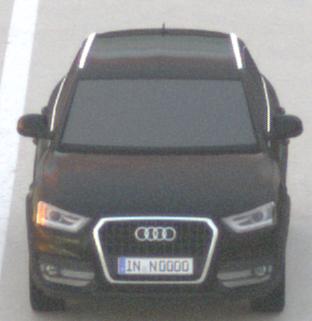
Make: Audi
Model: Q3 1.4 TFSI
Detailed model: Q3 (8U)
Model produced from: 2013/07
Model produced until: 2014/10
Doors: 5
Color: black
Road condition: dry road
Daytime: sunrise or sunset
Contrast: medium contrast